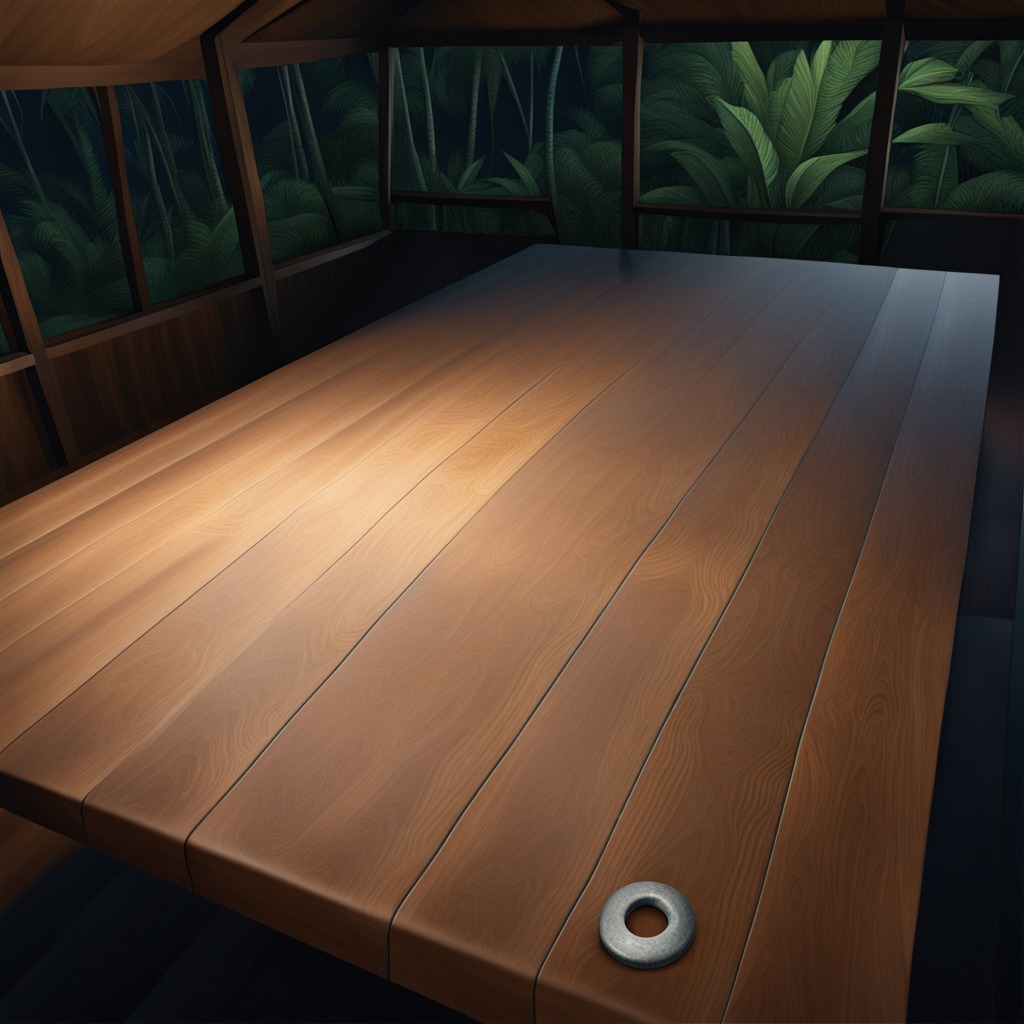
A flat metal washer is lying on the wooden table inside a jungle field workshop tent at night dim ambient light soft shadows worn but